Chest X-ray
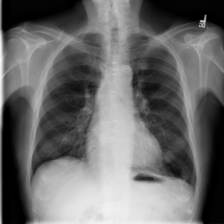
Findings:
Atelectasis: negative
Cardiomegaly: negative
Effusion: negative
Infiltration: negative
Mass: negative
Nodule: negative
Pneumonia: negative
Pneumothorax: negative
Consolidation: negative
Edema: negative
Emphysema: negative
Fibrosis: negative
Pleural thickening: negative
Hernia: negative